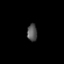
Tissue: lung
Cell type: Endothelial cells
Senescence score: 0.5696
Nuclear area (px): 167
Mean DAPI intensity: 85.287